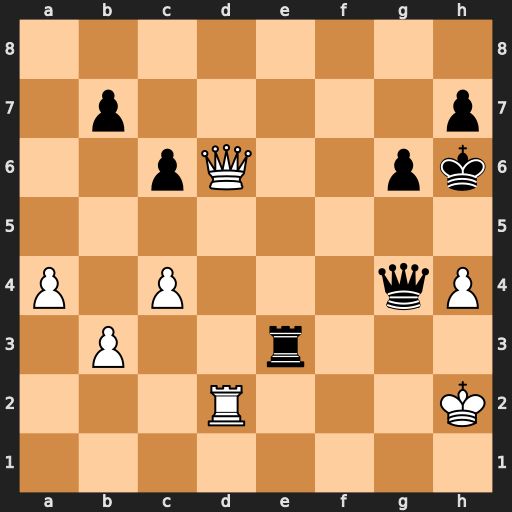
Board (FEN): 8/1p5p/2pQ2pk/8/P1P3qP/1P2r3/3R3K/8
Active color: w
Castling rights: -
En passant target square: -
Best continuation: Qf8+ Kh5 Qc5+ Kxh4 Qxe3